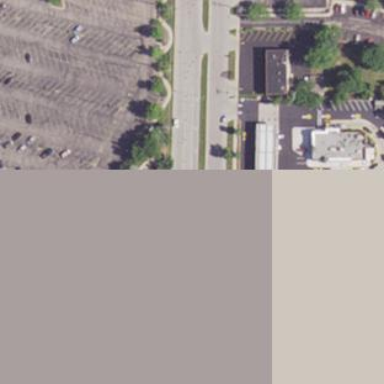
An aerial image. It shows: Retail area.